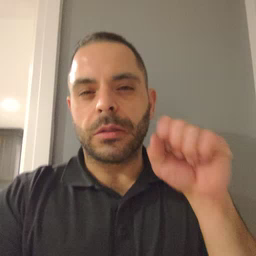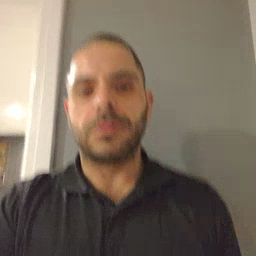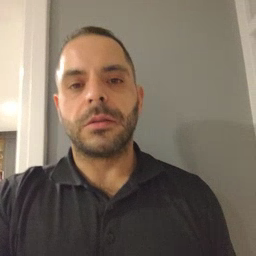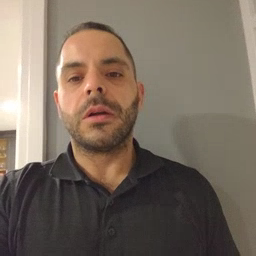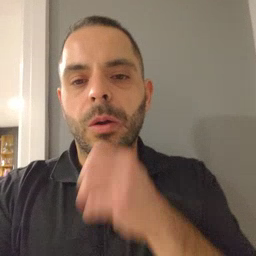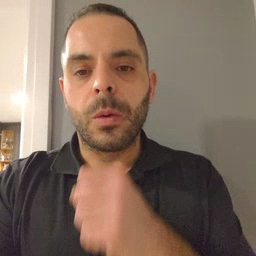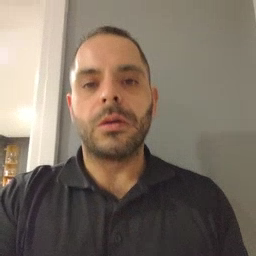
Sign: old